Question:
Here is the query have tried:
'''
SELECT Actor, Country, Customer_Name, SUM(Revenue), (Employee_Number)
FROM CUSTOMER
GROUP BY Actor, Country;
'''
But the outcome is not success.
How to do this and is it possible to get the end result in one query?
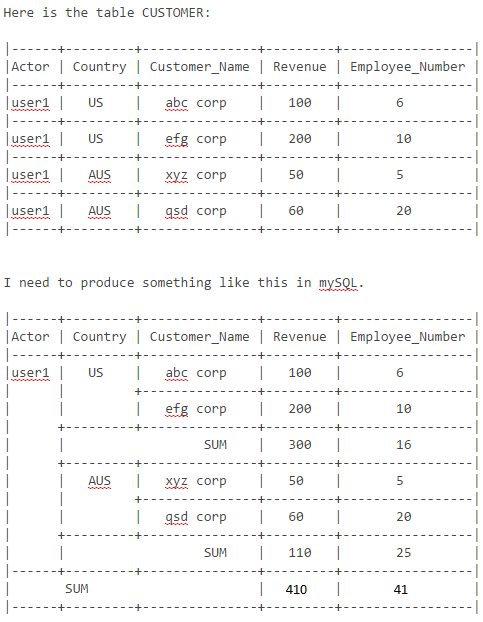
Answer: Use 'with rollup':
'''
select t1.a, t1.b, t1.c, t2.id
from (select a, b, sum(c) c from t
group by a, b
with rollup) t1
left join t t2 on t1.a = t2.a and t1.b = t2.b
order by case when t1.a is null then 1 else 0 end,
t1.a,
case when t1.b is null then 1 else 0 end,
t1.b
'''
Fiddle <URL>
You can easily convert to your column names as:
'''
a -> Actor
b -> Country
c -> Revenue
id -> Costomer_Name, Employee_Number
'''